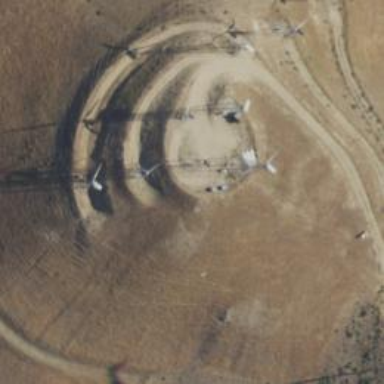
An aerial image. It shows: Wind generator powered by wind turbine.